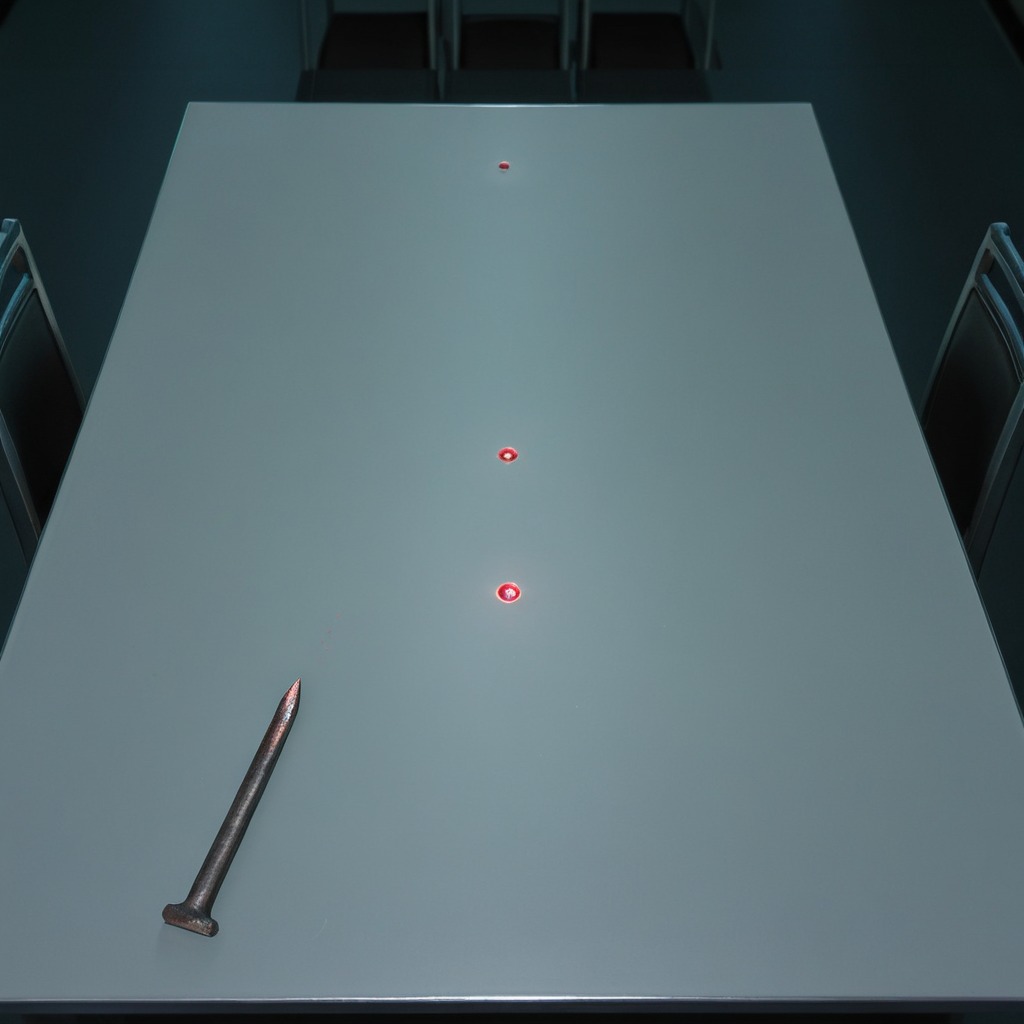
A iron nail is lying on the table in a railway signal maintenance room.